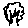
Label: tree